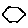
Label: hexagon